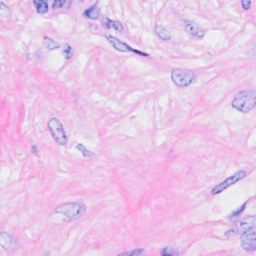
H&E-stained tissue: Breast